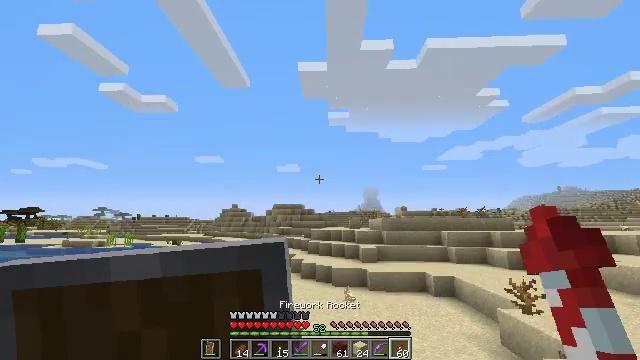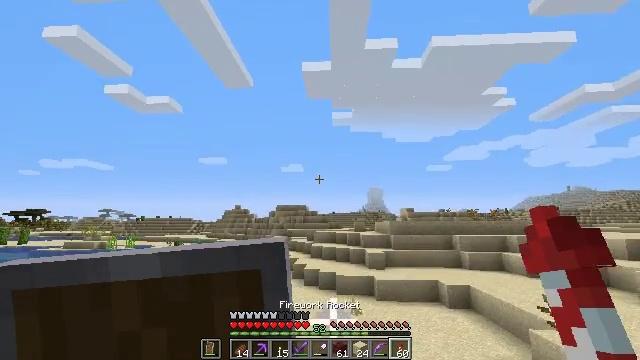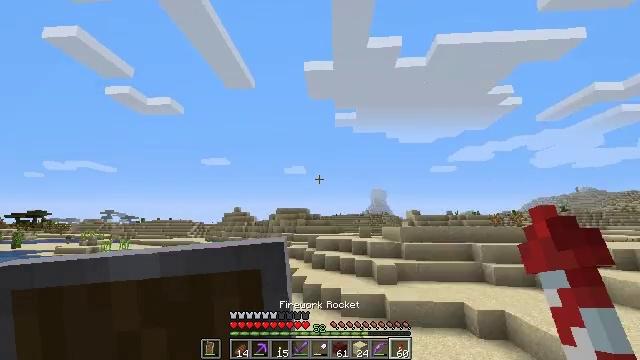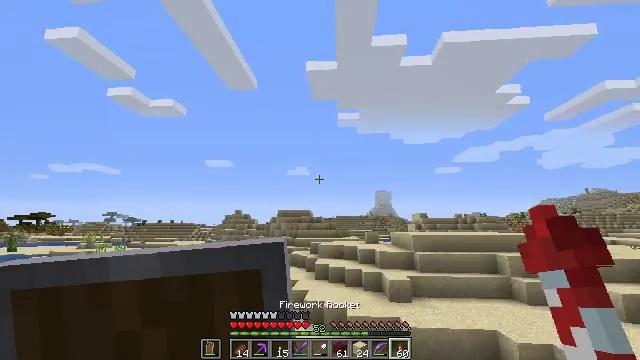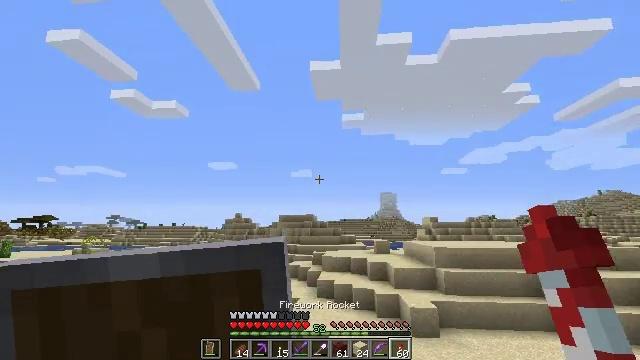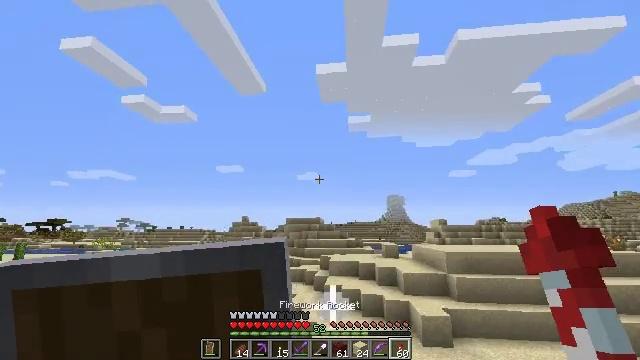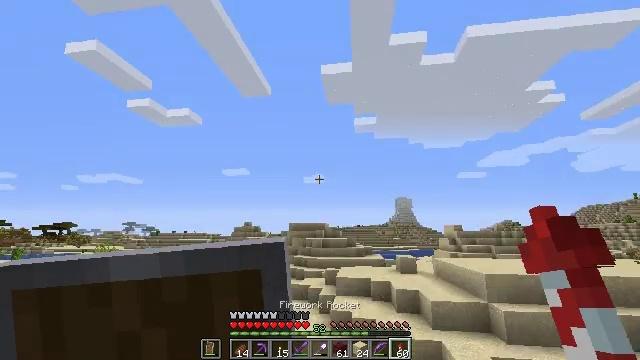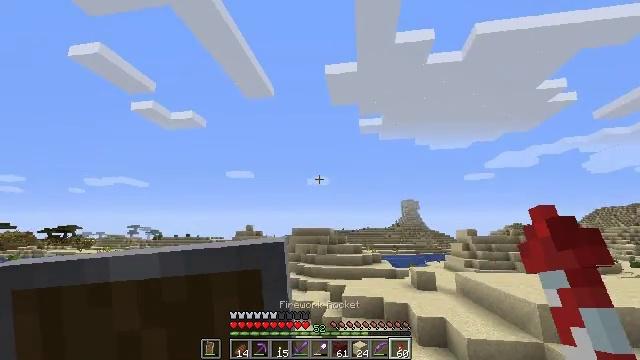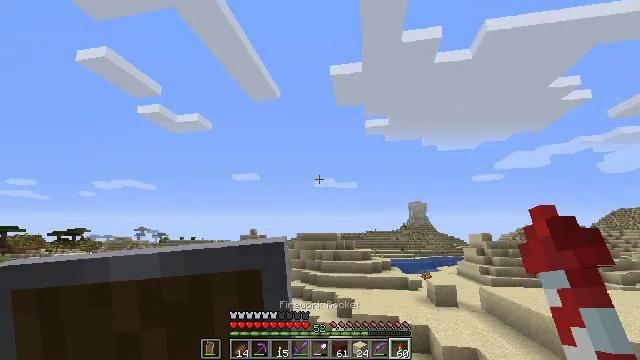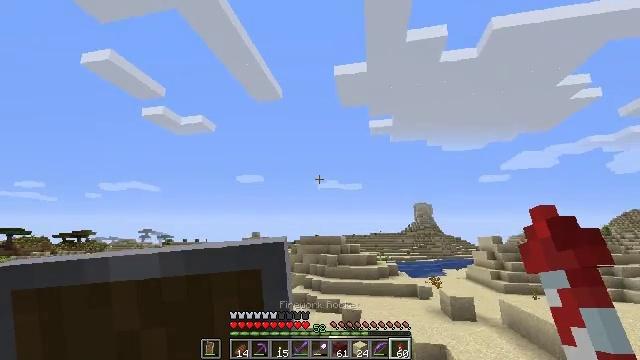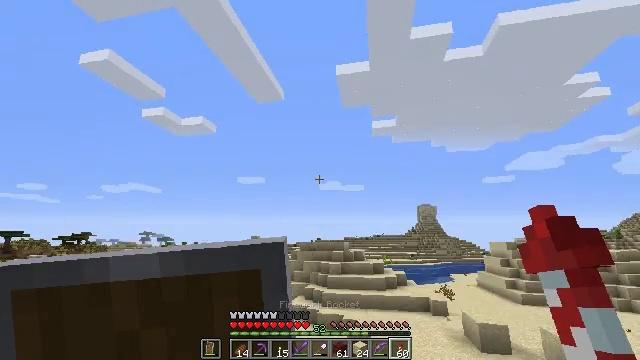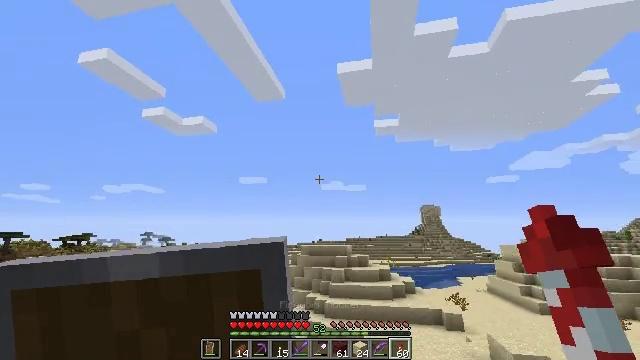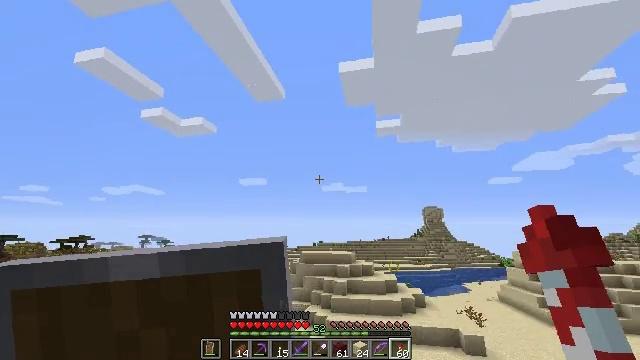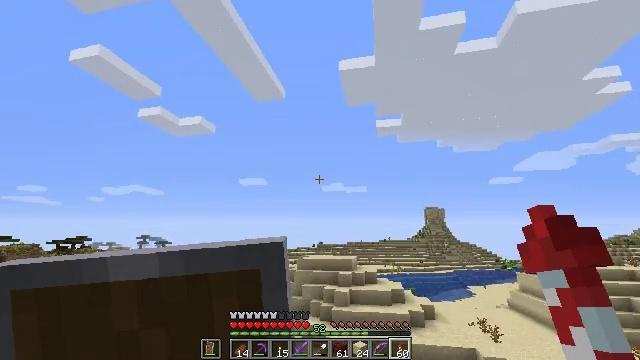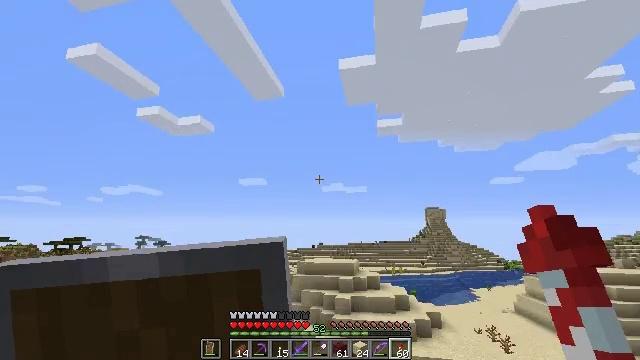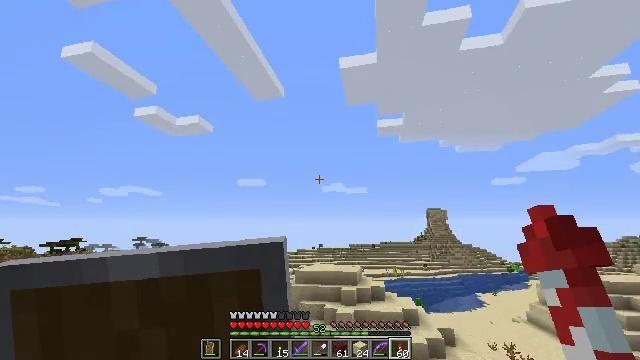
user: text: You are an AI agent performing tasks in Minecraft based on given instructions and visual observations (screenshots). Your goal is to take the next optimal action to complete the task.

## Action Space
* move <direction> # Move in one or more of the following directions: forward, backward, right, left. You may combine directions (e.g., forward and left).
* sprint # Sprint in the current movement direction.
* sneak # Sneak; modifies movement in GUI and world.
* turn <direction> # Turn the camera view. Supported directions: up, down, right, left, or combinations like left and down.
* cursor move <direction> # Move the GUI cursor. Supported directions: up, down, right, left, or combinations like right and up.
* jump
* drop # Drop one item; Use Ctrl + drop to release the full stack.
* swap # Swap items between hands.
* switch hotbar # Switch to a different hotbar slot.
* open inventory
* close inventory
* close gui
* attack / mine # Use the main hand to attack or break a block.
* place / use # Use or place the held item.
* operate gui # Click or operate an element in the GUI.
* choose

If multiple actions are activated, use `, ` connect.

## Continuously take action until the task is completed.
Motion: motion action
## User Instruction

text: Attack the brewing stand to gather it.
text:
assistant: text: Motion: move forward
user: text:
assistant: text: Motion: move forward
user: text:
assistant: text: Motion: move forward
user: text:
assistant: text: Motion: move forward
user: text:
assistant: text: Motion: move forward, turn left
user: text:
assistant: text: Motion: turn left
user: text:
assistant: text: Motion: turn left
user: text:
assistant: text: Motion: turn left
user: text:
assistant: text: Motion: no_op
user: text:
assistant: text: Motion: no_op
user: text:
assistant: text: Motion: no_op
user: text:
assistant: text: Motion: no_op
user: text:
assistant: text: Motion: no_op
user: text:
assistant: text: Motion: no_op
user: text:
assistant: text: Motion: no_op
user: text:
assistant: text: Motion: no_op
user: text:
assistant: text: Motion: no_op
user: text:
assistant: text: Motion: no_op
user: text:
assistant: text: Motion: no_op
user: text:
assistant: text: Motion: no_op
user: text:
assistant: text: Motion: no_op
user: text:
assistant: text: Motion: no_op
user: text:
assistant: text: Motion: turn up
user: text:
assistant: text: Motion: turn up
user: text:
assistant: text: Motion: turn left and up
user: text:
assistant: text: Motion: turn left and up
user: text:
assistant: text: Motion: turn left and up
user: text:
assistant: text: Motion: turn left and up
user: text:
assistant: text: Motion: turn left and up
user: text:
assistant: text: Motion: turn left and up